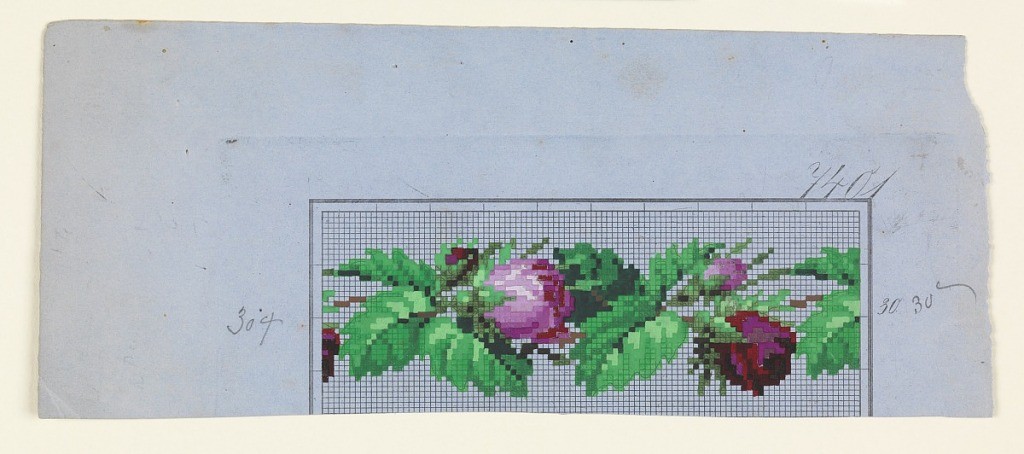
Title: Design for Berlin Wool Work
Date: ca. 1860
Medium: Brush and gouache on pre-printed squared paper
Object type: Drawing
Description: A band of roses and leaves on graph paper.